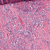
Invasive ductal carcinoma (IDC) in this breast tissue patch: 1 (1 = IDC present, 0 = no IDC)